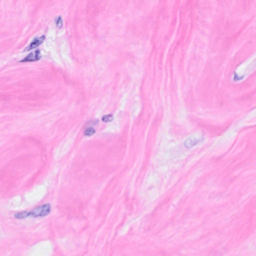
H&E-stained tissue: Breast